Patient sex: F
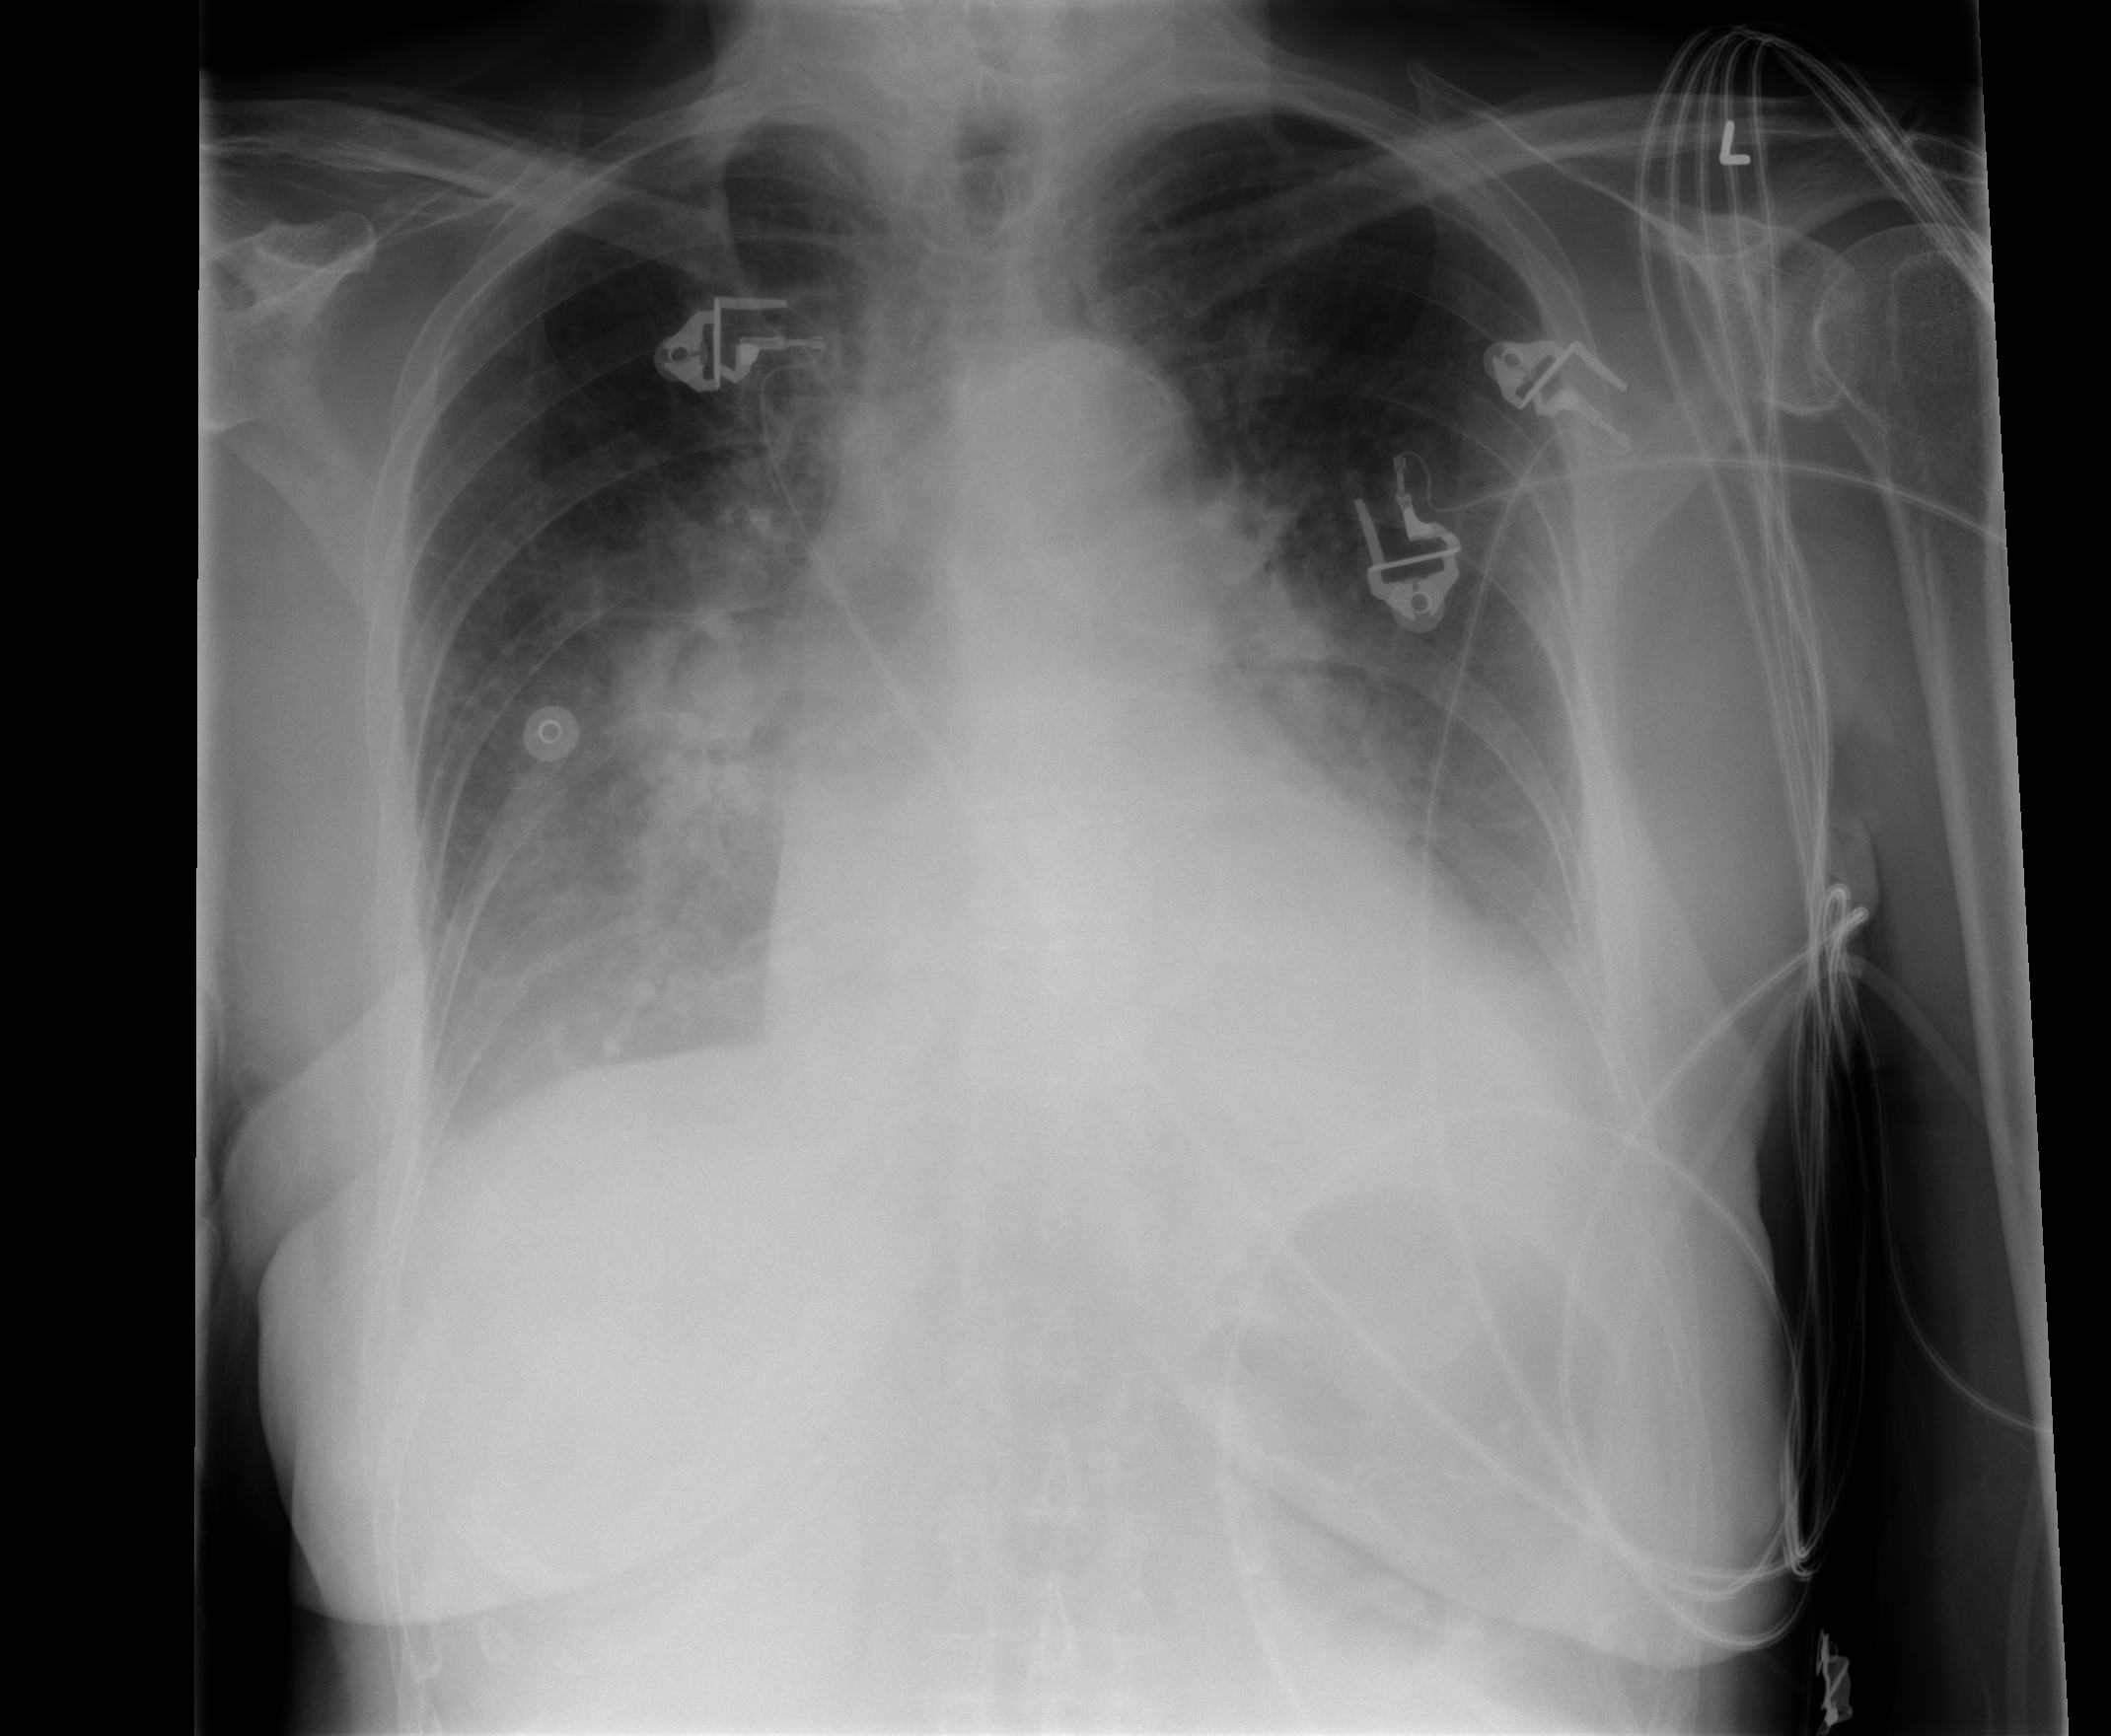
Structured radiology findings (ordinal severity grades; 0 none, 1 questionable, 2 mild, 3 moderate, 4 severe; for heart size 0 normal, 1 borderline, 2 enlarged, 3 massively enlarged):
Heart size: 2
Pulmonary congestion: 2
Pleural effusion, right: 2
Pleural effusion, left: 2
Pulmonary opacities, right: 1
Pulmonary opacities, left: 0
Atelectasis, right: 2
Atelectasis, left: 2